Question: I need to select one certificate from Windows store from my 'java' desktop program. Code :
'''
KeyStore ks = KeyStore.getInstance("Windows-MY");
...
'''
Does 'java' have something 'ready to use' like this Win Dialog?
I have worked with C# and there is :
'''
X509Certificate2Collection sel = X509Certificate2UI.SelectFromCollection(certificates, null, null, X509SelectionFlag.SingleSelection);
'''
Is there 'java' equivalent for that or I have to create my own 'dialog' from keystore certArray?
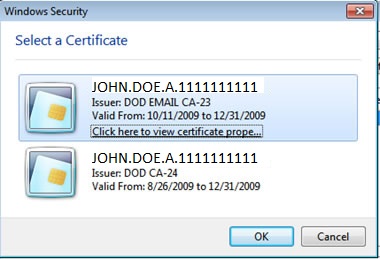
Answer: This is an already very old question, however, I found it when googling for the exact same question (as I was looking for such a possibility, too). I haven't found one work example, like you I assume, so I took <URL> as a very rare base and created an example project, that exactly do, what I need, and I hope that it also fits your use case. If not, it should at least give you a starting point from where you can work to get your use case working to.
I've uploaded the project <URL>
It basically uses the <URL>, to filter for specific key usages and exteneded key usages.
My example project also converts the certificate selected by the user from a CERT_CONTEXT structure (which is a native C structure) to a java java.security.cert.X509Certificate object, which then can be used to be put into a keystore or whatever you want.
If there're suggestion on how this can be improved or if there're points I totally missed, I would love to get a comment/issue/feedback in any way :)